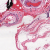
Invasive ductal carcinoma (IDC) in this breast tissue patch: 0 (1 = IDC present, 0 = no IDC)